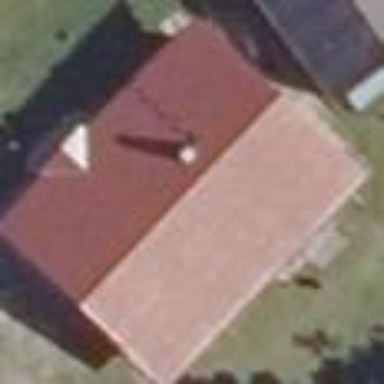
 where the roof is oriented along the structure."